Interaction volume radius: 5 \u00c5
Interaction volume height: 40 \u00c5
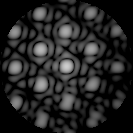
Disorder parameter: 0.1026